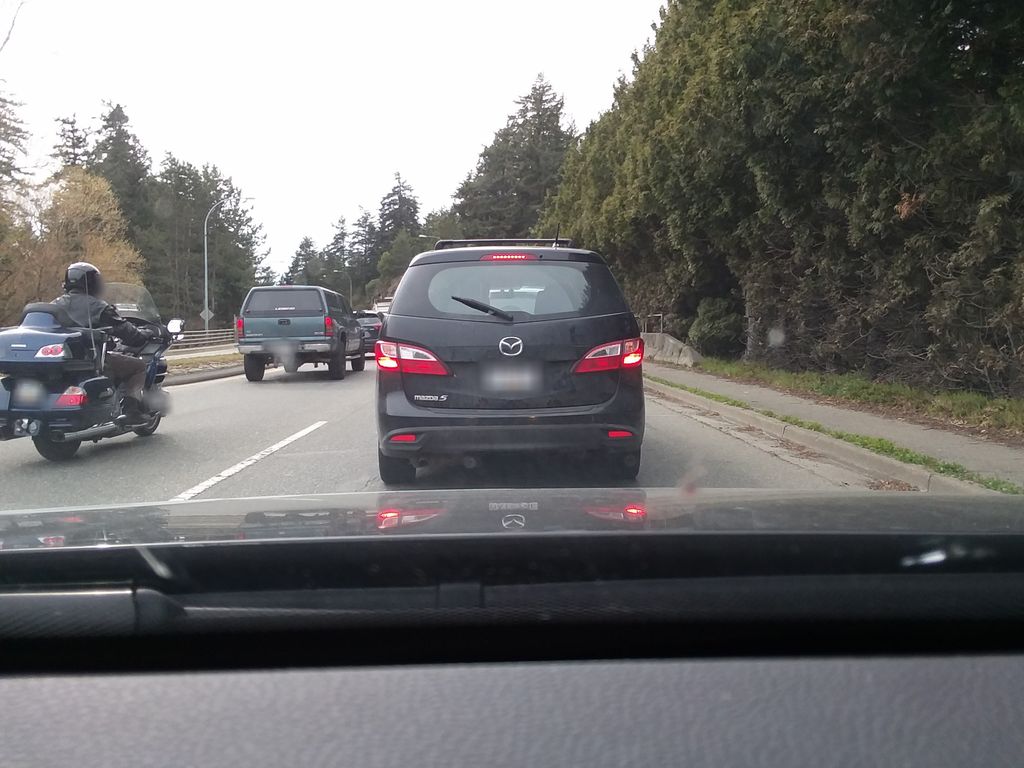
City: victoria